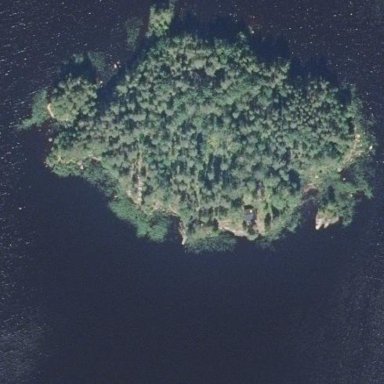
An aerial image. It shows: Islet covered with woodland.